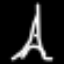
Label: The Eiffel Tower